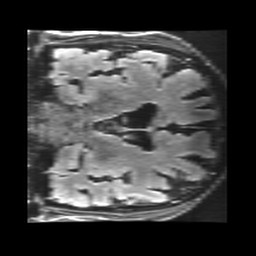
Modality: FLAIR
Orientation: coronal
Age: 73
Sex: male
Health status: healthy
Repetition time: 12 s
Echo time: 0.09782 s